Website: lowes
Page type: review-order
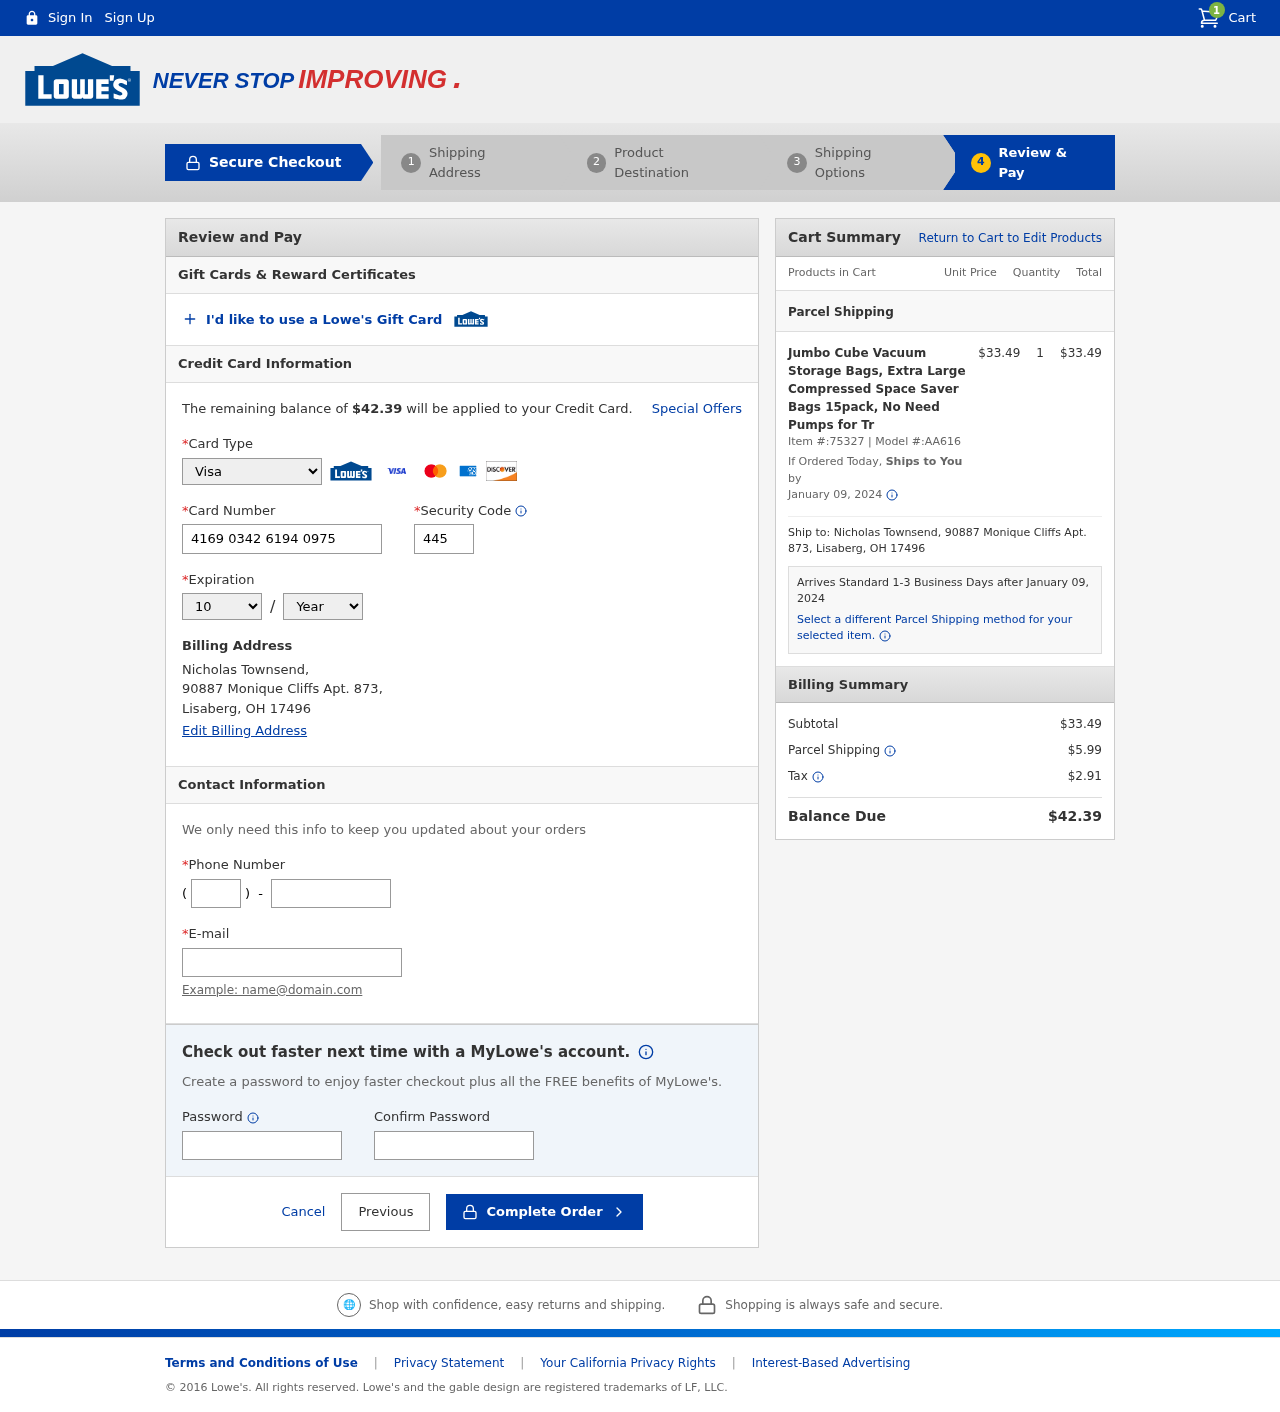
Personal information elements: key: PII_CARD_CVV
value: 445
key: PII_CARD_EXPIRY_MONTH
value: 10
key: PII_CARD_EXPIRY_YEAR
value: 27
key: PII_CARD_NUMBER
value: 4169 0342 6194 0975
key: PII_CARD_TYPE
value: Visa
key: PII_CITY
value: Lisaberg
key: PII_EMAIL
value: nicholas.townsend@yahoo.com
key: PII_FULLNAME
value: Nicholas Townsend,
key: PII_PHONE
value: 9549194179
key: PII_PHONE_AREA
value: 954
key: PII_POSTCODE
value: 17496
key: PII_STATE_ABBR
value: OH
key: PII_STREET
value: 90887 Monique Cliffs Apt. 873,
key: PII_FULLNAME2
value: Nicholas Townsend
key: PII_STREET2
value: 90887 Monique Cliffs Apt. 873
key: PII_CITY_STATE_ZIP2
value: Lisaberg, OH 17496
Product elements: key: PRODUCT1_NAME
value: Jumbo Cube Vacuum Storage Bags, Extra Large Compressed Space Saver Bags 15pack, No Need Pumps for Tr
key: PRODUCT1_PRICE
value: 33.49
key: PRODUCT1_QUANTITY
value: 1
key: PRODUCT1_ITEM_NUMBER
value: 75327
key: PRODUCT1_MODEL_NUMBER
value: AA616
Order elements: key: ORDER_NUM_ITEMS
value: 1
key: ORDER_TOTAL
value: $42.39
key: ORDER_SHIPPING_DATE
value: January 09, 2024
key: ORDER_SUBTOTAL
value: $33.49
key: ORDER_SHIPPING_DATE2
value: January 09, 2024
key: ORDER_SUBTOTAL2
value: $33.49
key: ORDER_SHIPPING_COST
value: $5.99
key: ORDER_TAX
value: $2.91